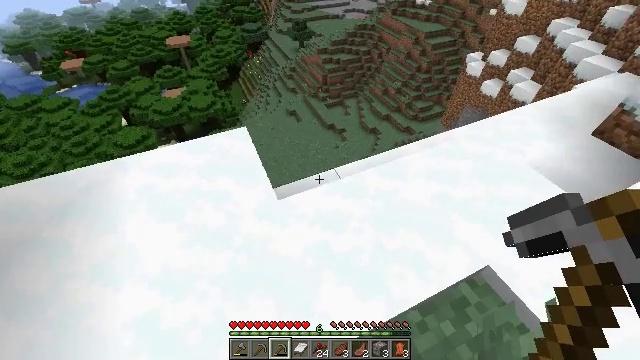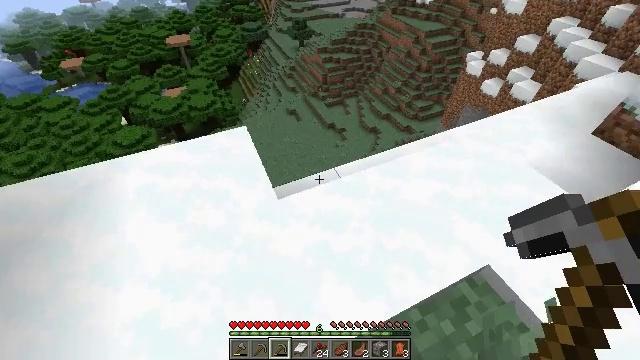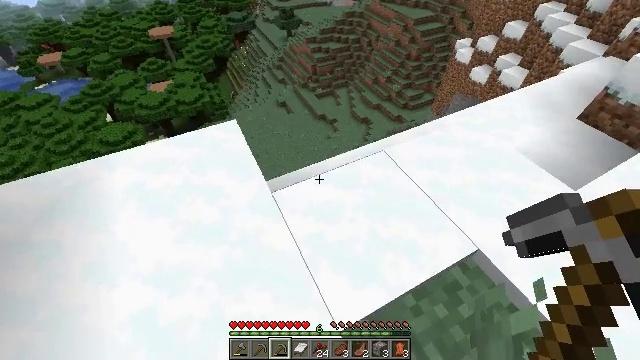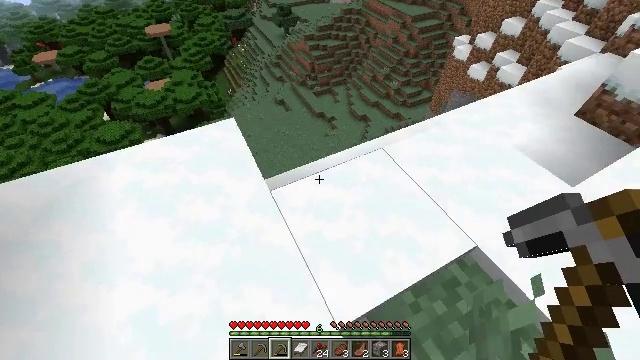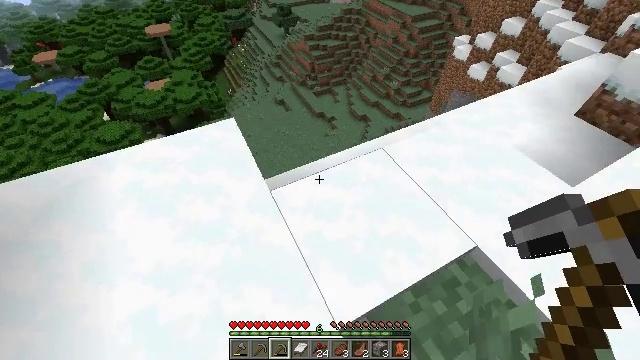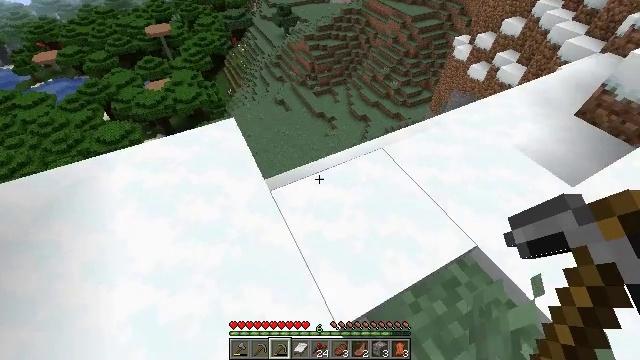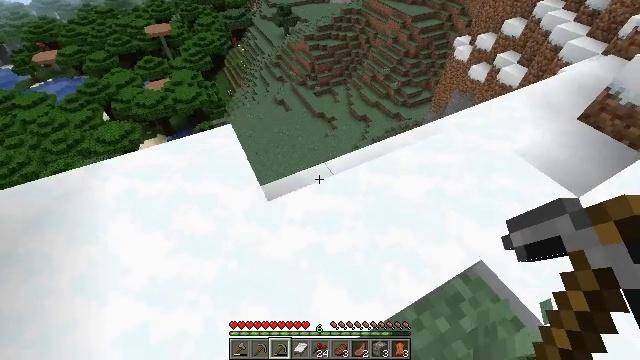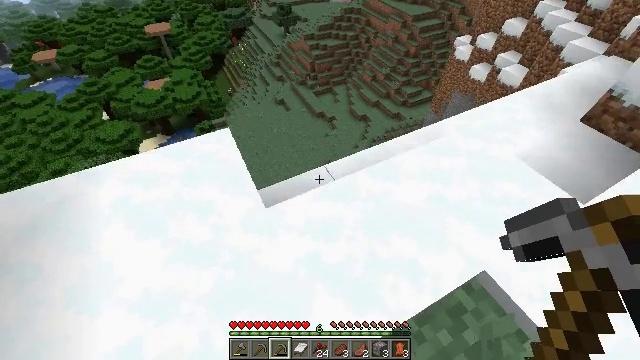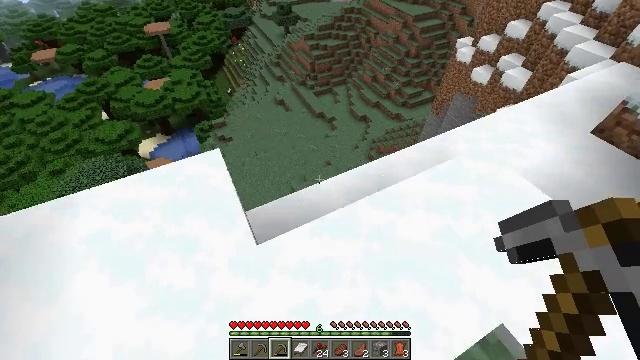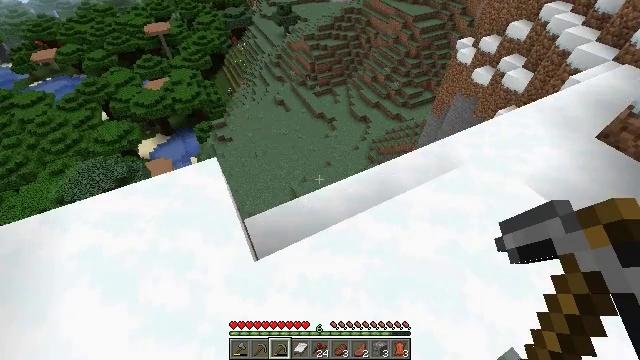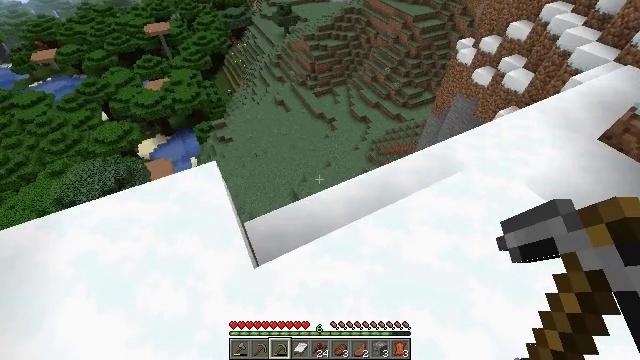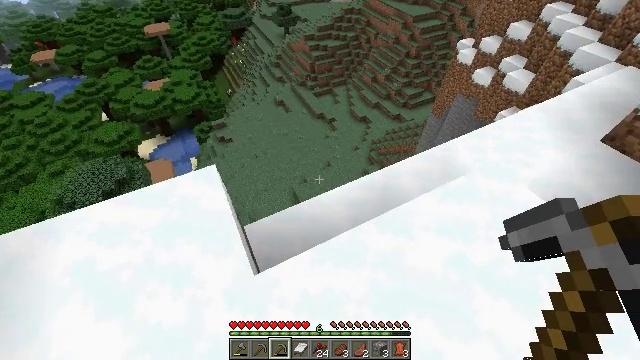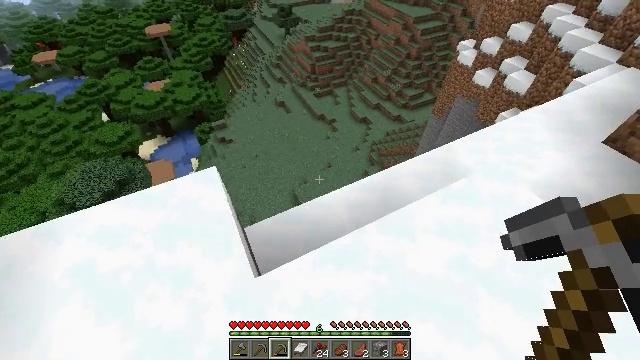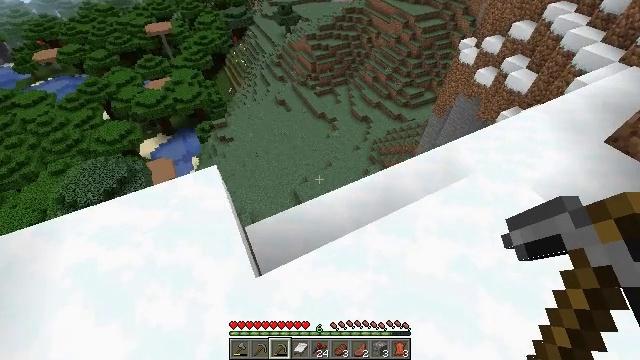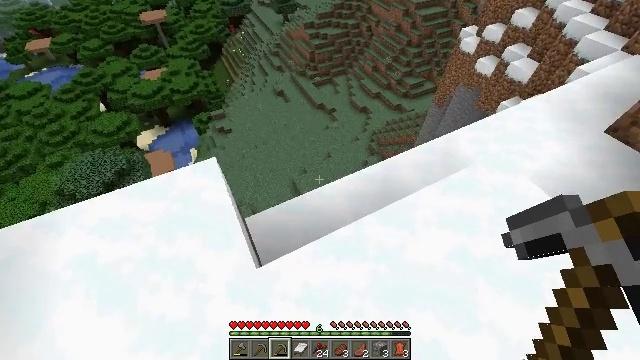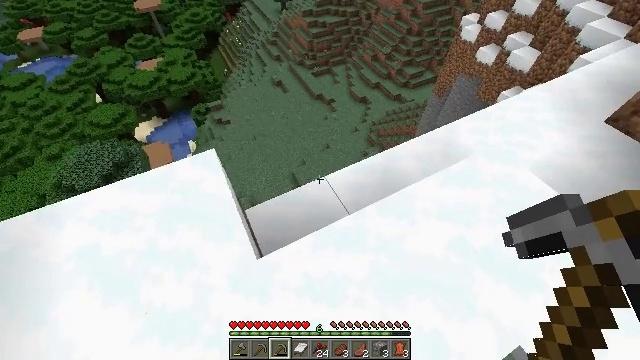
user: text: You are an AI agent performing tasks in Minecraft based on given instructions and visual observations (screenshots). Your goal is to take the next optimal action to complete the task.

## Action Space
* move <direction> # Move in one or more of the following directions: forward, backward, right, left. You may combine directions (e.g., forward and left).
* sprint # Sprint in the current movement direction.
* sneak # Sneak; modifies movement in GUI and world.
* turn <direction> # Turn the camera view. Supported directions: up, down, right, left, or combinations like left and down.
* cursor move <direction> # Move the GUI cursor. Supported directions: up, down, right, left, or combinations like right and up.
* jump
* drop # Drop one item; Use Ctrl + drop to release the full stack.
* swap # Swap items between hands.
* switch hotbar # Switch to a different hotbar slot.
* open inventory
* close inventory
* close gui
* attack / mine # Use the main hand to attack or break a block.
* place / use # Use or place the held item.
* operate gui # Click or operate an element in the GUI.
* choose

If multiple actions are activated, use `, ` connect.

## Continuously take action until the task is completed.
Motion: motion action
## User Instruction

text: Mine the mushroom stem in the forest.
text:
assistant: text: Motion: no_op
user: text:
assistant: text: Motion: turn right and down
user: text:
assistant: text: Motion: no_op
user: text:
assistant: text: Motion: no_op
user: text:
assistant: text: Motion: no_op
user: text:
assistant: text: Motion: move forward
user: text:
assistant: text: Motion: move forward
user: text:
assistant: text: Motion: move forward
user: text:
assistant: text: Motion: no_op
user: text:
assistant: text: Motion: no_op
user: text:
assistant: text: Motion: no_op
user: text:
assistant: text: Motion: no_op
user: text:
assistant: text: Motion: no_op
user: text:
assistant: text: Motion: turn down
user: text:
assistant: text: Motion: turn down
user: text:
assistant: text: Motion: no_op
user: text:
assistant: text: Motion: no_op
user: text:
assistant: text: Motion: turn down
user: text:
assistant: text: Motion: move forward
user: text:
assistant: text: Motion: move forward
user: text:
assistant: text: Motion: move forward
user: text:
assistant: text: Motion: move forward
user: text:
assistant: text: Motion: no_op
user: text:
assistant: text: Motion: no_op
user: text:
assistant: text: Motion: no_op
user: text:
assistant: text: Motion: no_op
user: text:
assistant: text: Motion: no_op
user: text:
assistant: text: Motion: no_op
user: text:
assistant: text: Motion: no_op
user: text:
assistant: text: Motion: no_op